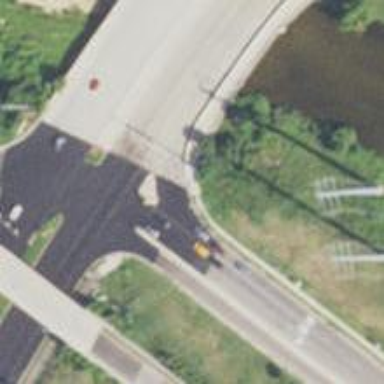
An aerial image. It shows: Primary link highway bridge with asphalt surface.